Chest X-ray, PA view. Patient: 38 years old, sex M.
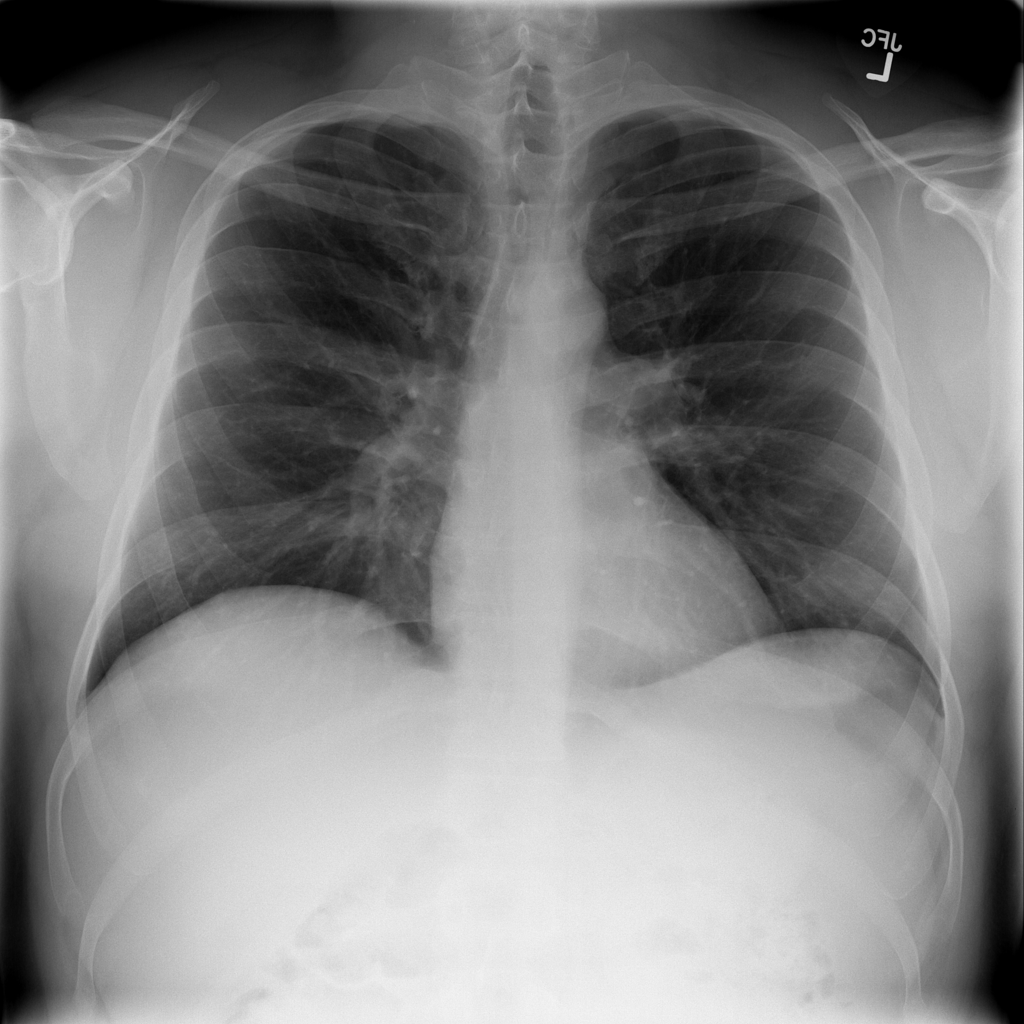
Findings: No Finding